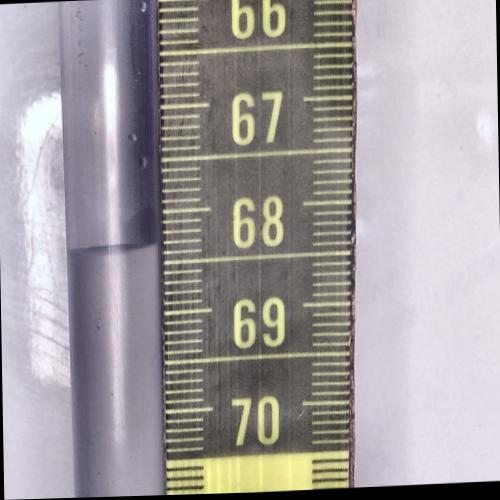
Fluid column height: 68.3 cm